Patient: sex F, age 57
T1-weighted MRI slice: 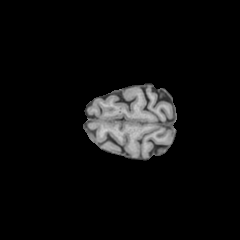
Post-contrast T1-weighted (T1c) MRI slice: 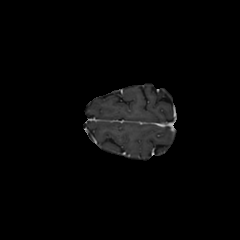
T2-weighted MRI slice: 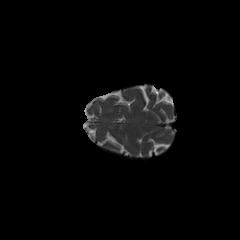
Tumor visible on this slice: no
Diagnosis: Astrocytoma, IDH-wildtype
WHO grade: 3